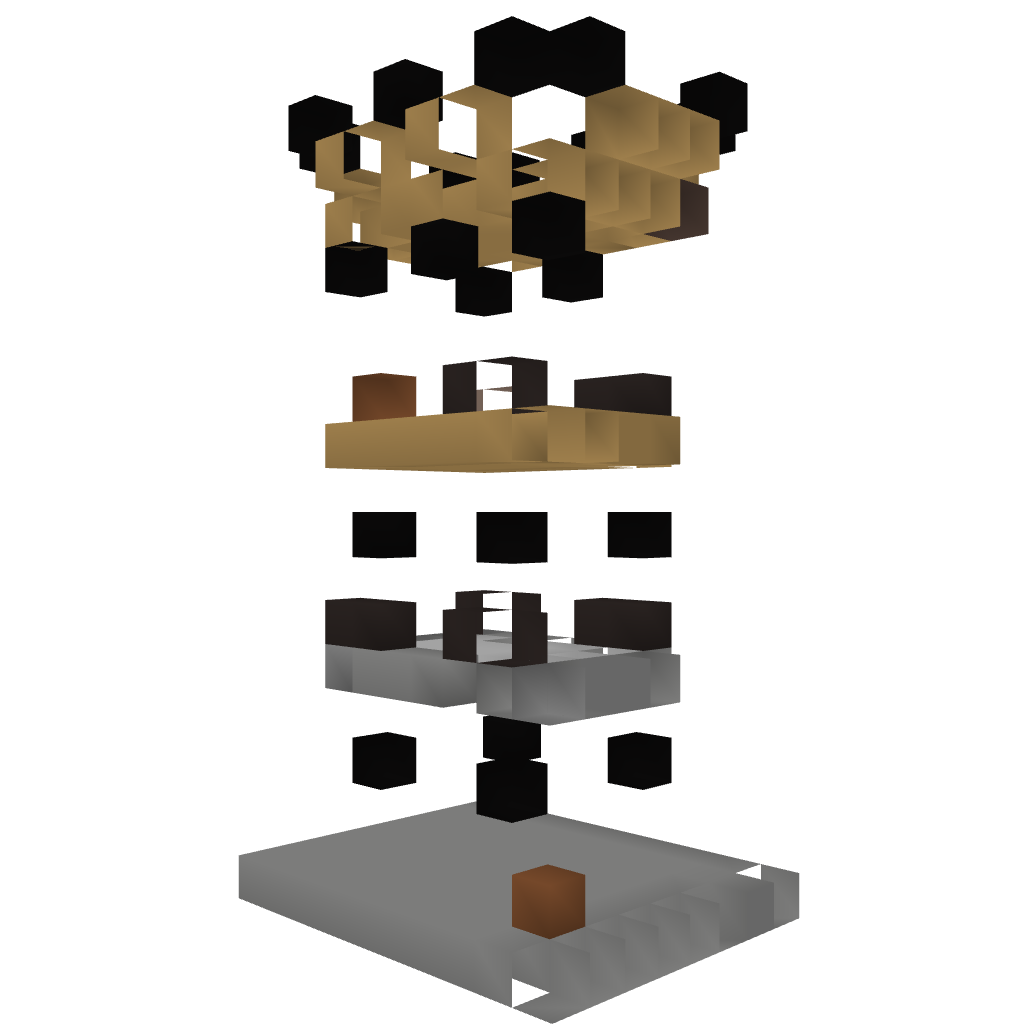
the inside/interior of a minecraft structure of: Crafter House